Question: Is there a way using Core Plot to have periodic labels assigned to data plots? Such as 10-20 labels listed across my plot points.
Here is an example (mockup) of what I am hoping to do:

Is it possible to do this when the graph loads, or maybe when you swipe across the graph you see the data points showing their call out?
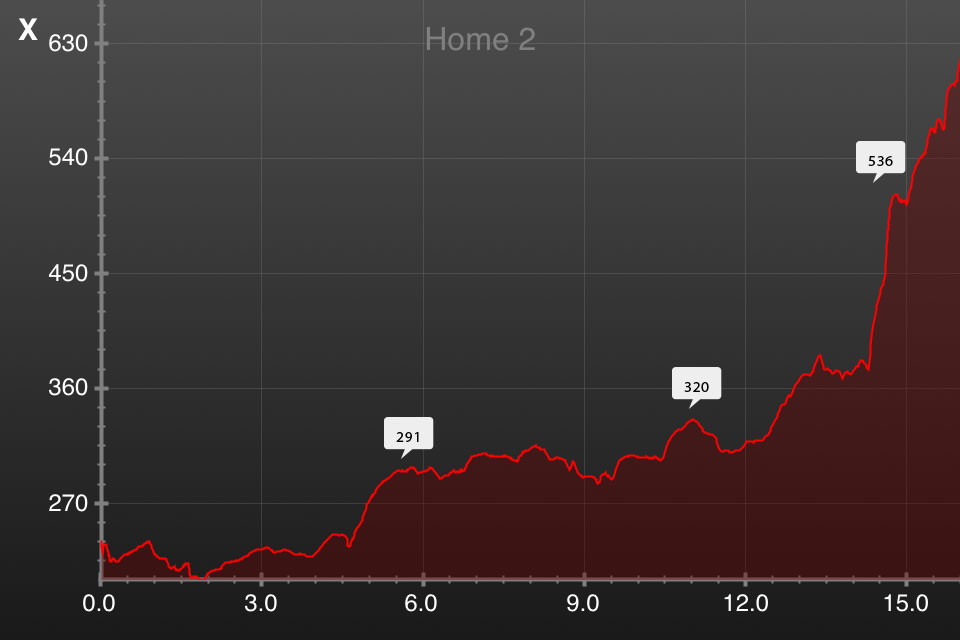
Answer: You'll have to draw the callout bubbles yourself, but it is possible to label data points. To make a callout, you could subclass CPTextLayer and have it draw the bubble around the text. Use this new class to make your labels.
You can implement a datasource method to inform Core Plot which data points should be labeled and provide your own labels if you wish (this is how you'd do the callouts). You can also respond to touch events (click events on the Mac) and show a label for the point that was touched. You have to touch each point individually--you won't get the delegate notification if you drag from one point to the next.
The examples included with Core Plot demonstrate how both techniques work.